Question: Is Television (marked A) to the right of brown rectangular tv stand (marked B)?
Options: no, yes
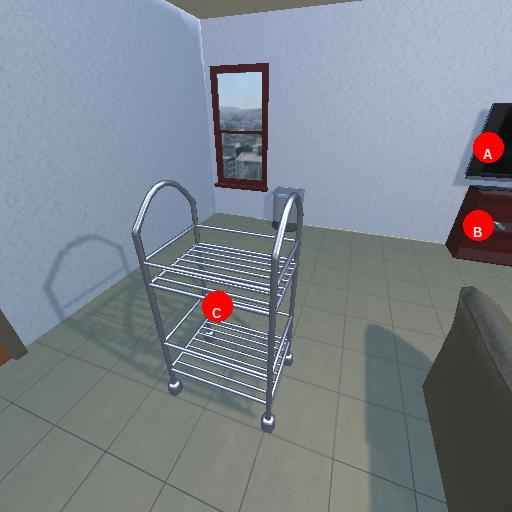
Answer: no